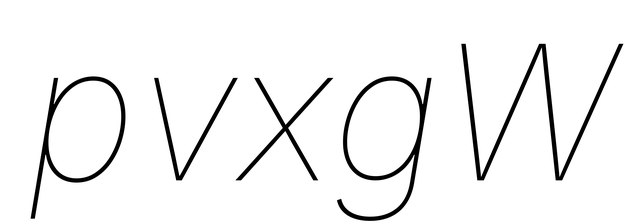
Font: Inter-Italic_Thin_Italic